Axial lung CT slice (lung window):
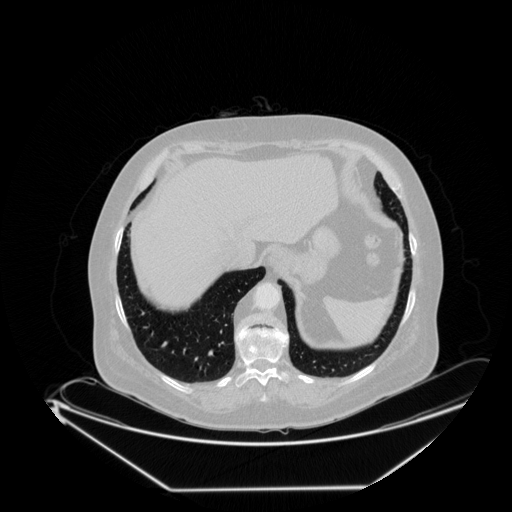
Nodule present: no